Question: I want to write a GUI frontend to gdb, using MI. Currently I can communicate with gdb via pipe, but a GUI debugger should be able to display source code and allow users to check/modify data using thier mouse.
The question is, in order to know what variable the user is pointing at, I think I need to write a parser. However, I don't want to implement the whole lexer and parser things. How can I get the locations of those identifiers in the source code?
[EDIT]
In short, I want the user to be able to check the value of a variable by hover over the variable using mouse, so I have to parse the code to know where does each variable appear. I want to achieve functions like this:

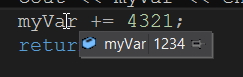
Answer: > How can I get the locations of those identifiers in the source code?
... without writing a parser.
You can't. You would need to either write your own (for all programming languages your GUI will support), or hook one of the existing ones.
Clang makes it relatively easy to incorporate the C/C++ parser into a GUI, but ...
- -